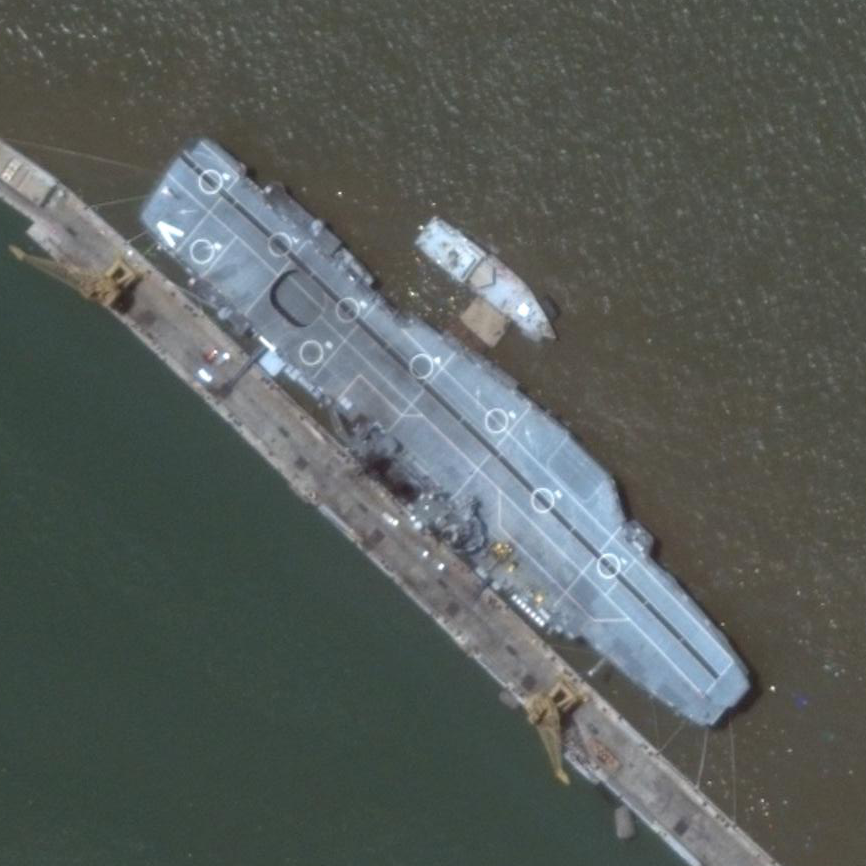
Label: aircraft_carrier